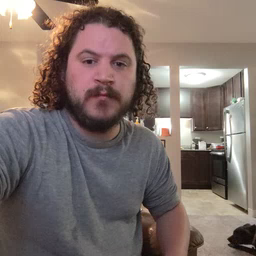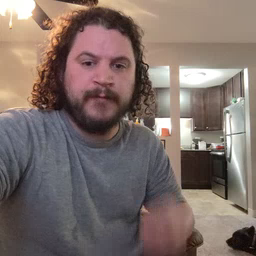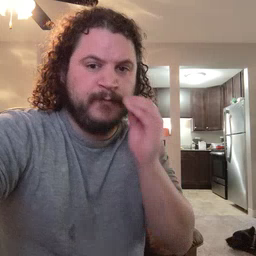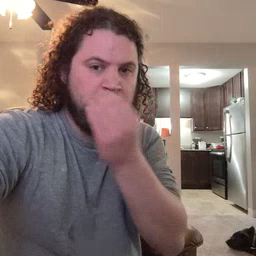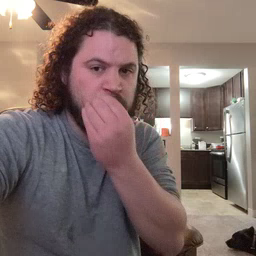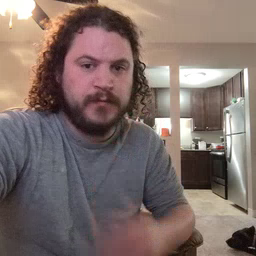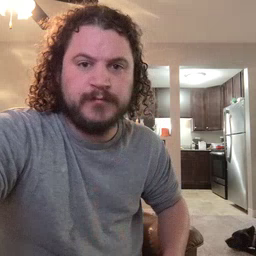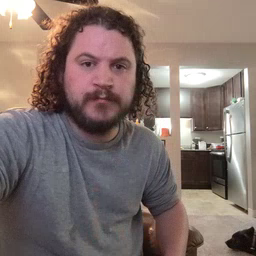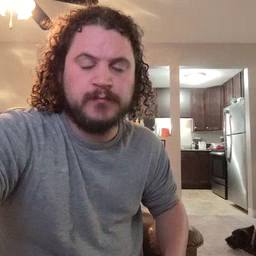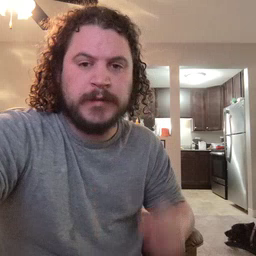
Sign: flower